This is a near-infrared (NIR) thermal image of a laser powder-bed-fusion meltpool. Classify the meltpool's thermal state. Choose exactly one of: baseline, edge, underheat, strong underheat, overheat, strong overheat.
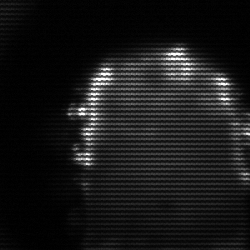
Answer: baseline